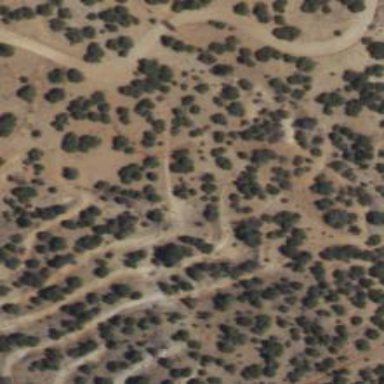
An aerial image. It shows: Path with excellent trail visibility.